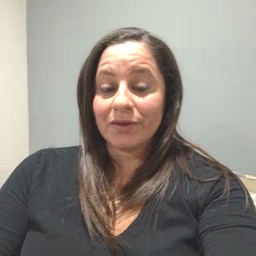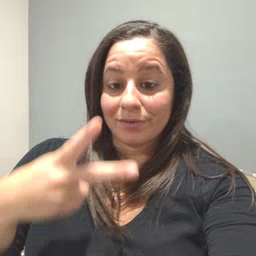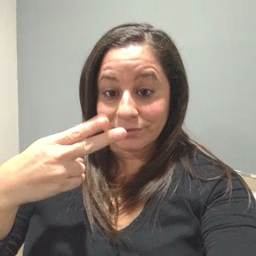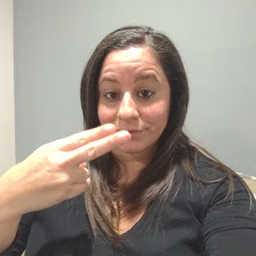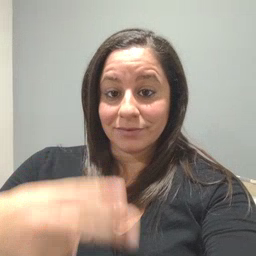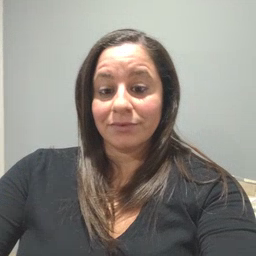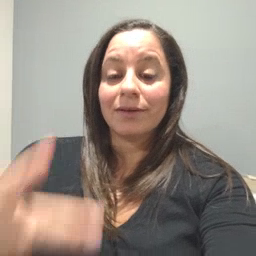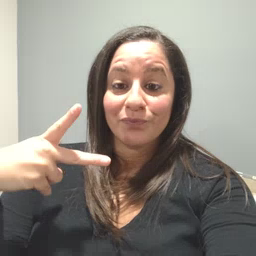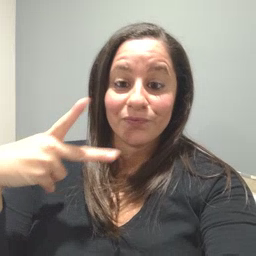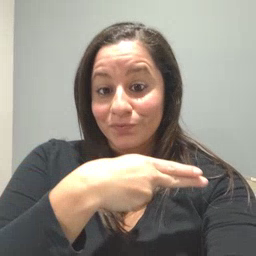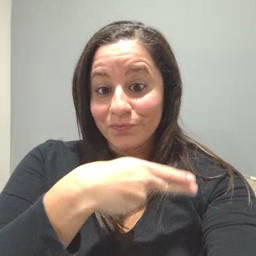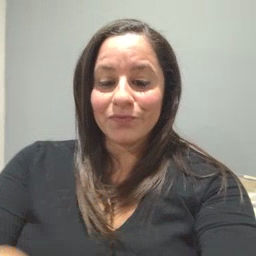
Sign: cut